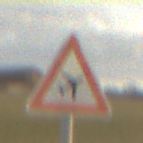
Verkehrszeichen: FlugbetriebLinks
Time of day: SunriseSunset
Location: Outdoor (Nature)
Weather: PartlyCloudy
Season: NotSpecified
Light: Natural